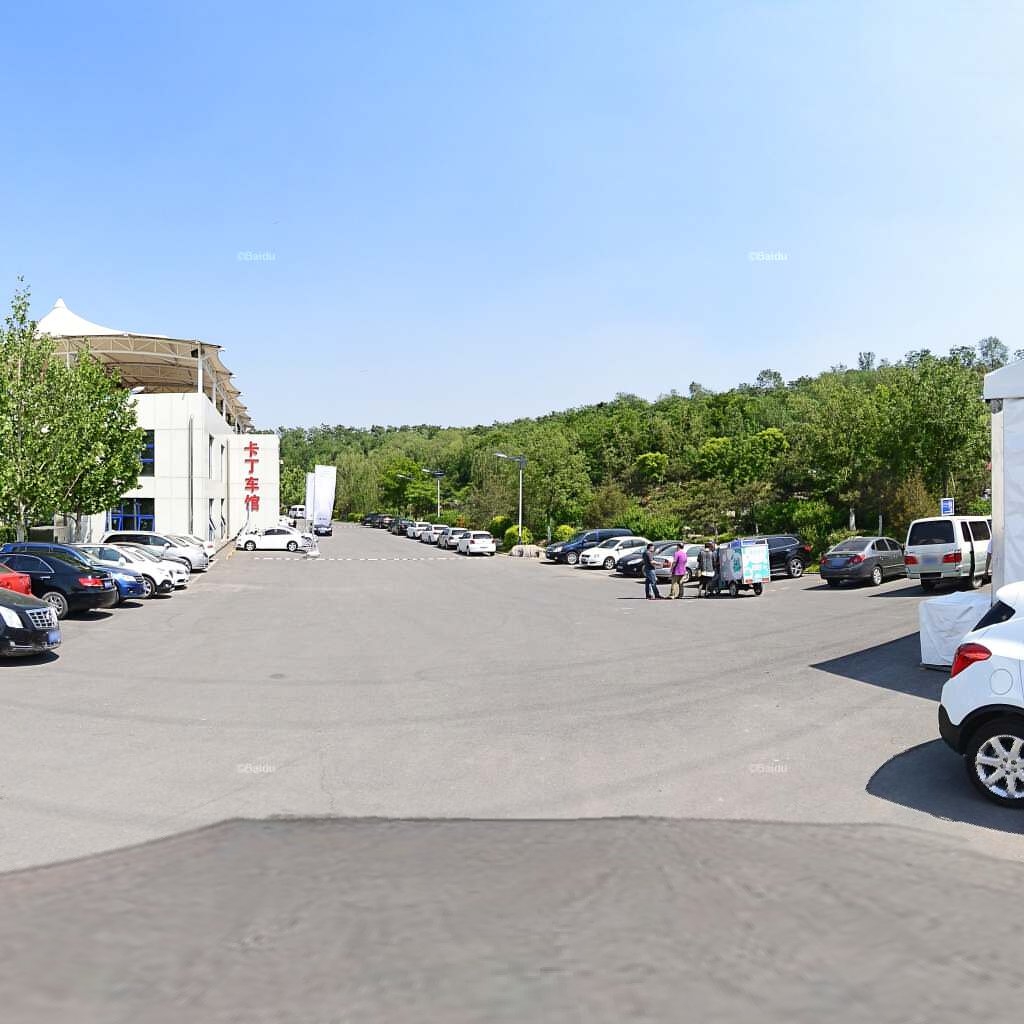
Region: Haidian
Road damage annotations: longitudinal crack, longitudinal crack